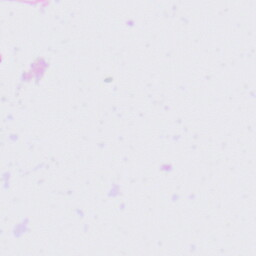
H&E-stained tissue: Tonsil